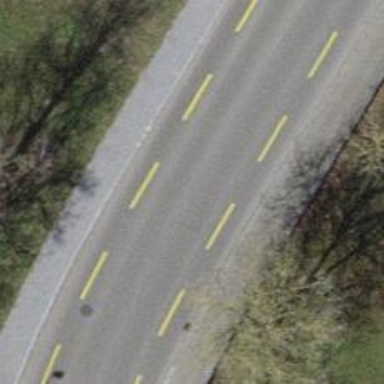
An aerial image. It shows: Tertiary road with asphalt surface. There is separate sidewalk along the road.